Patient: sex M, age 29
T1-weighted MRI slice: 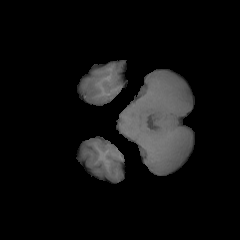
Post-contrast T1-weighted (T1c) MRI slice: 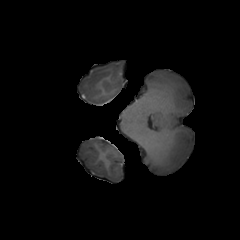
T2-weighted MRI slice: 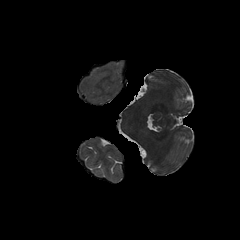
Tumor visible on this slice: yes
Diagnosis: Glioblastoma, IDH-wildtype
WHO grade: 4